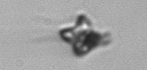
Label: Pyramimonas_longicauda